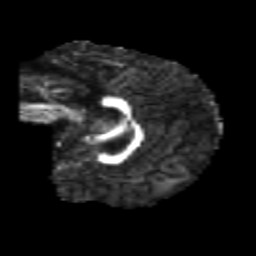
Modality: FA
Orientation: sagittal
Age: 7
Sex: male
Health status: healthy